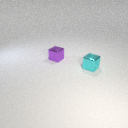
small cyan metal cube to the right of small purple metal cube